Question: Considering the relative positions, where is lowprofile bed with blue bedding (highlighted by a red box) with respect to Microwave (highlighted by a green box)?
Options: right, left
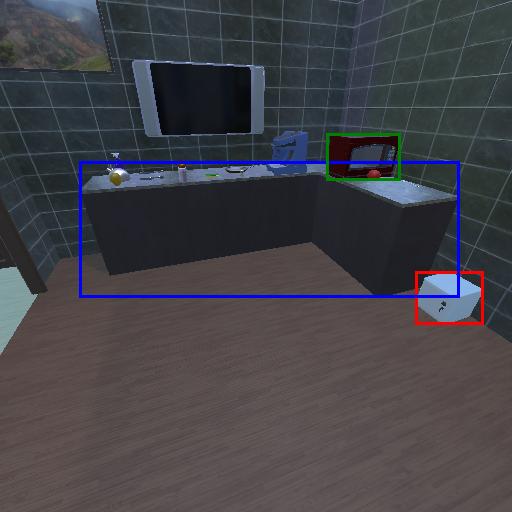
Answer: right